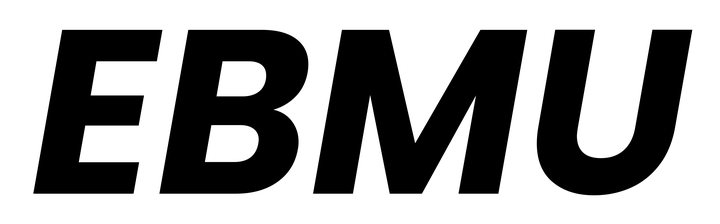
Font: Poppins-BoldItalic